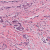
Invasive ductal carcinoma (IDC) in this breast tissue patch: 1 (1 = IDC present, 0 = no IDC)